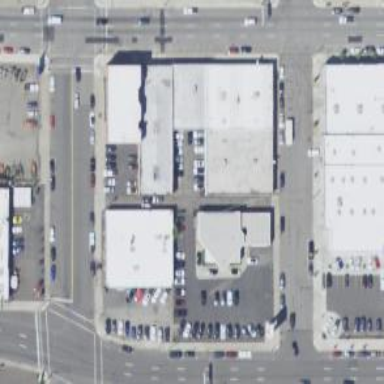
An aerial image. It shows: Alley classified as service road.